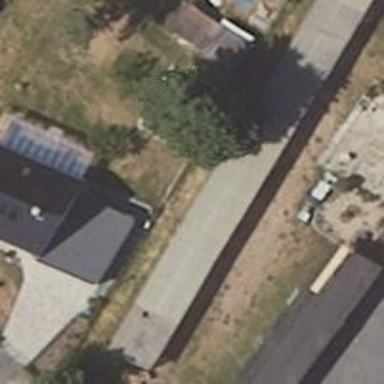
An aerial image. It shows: Shed building.